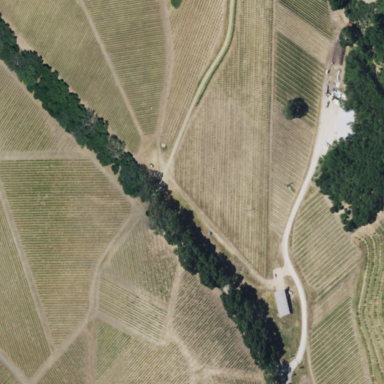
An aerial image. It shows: Vineyard with grape crops.